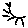
Label: sun